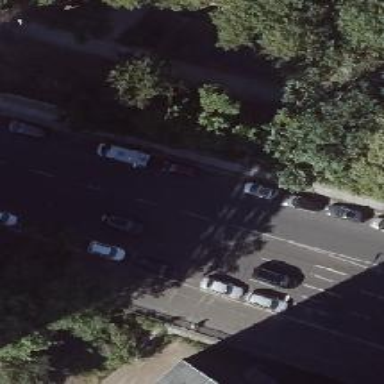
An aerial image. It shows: Unclassified dual carriageway road with asphalt surface. There is designated parking lane on the right side.